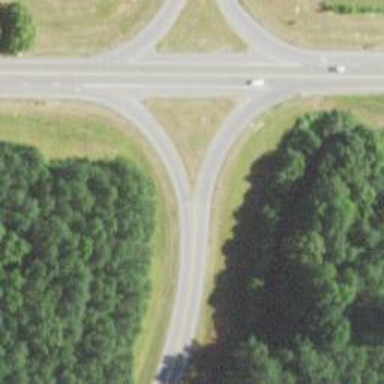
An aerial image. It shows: Trunk link highway.